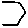
Label: hexagon